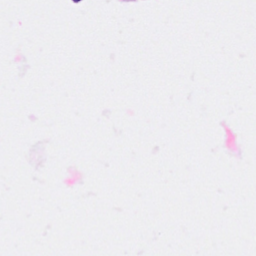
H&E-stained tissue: Breast